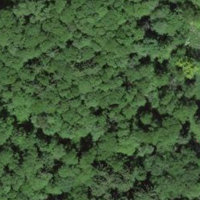
EUNIS habitat code: 41
Species observed at this site:
Euonymus europaeus
Prunus padus